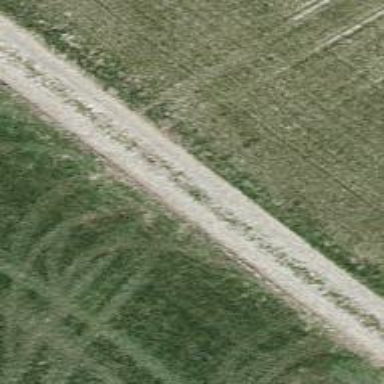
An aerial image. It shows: Grass track.